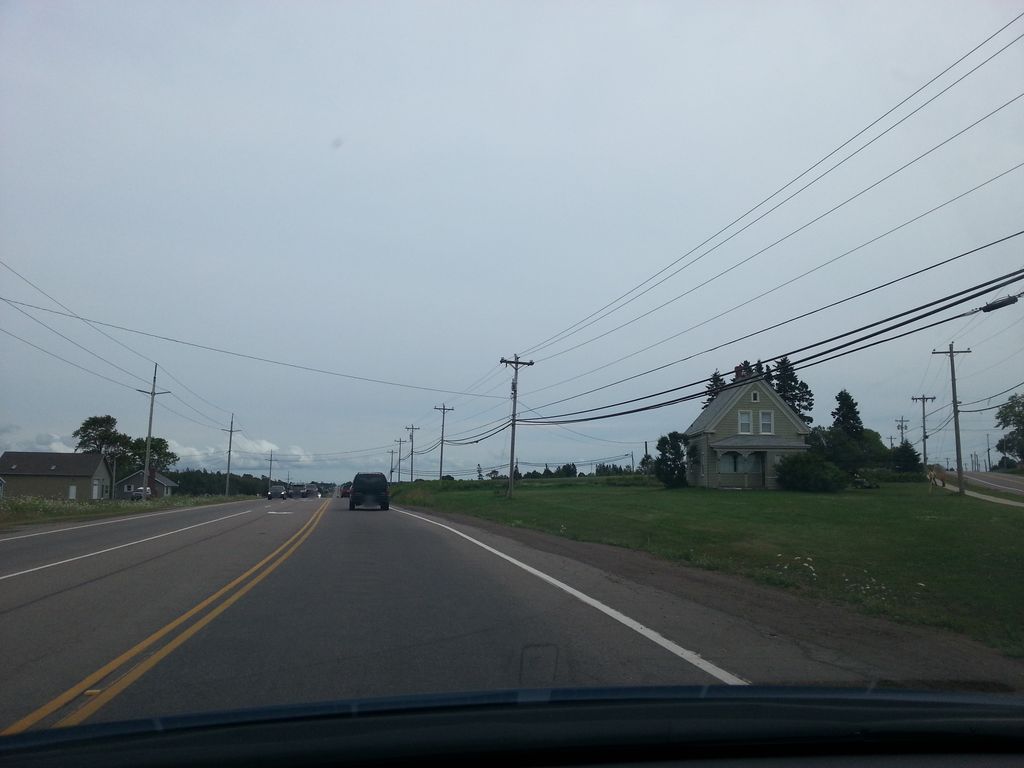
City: charlottetown